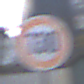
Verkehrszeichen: Geschwindigkeit130
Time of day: MorningAfternoon
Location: Outdoor (Urban)
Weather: PartlyCloudy
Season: NotSpecified
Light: Natural